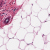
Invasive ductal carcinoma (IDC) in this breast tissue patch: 0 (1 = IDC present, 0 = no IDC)